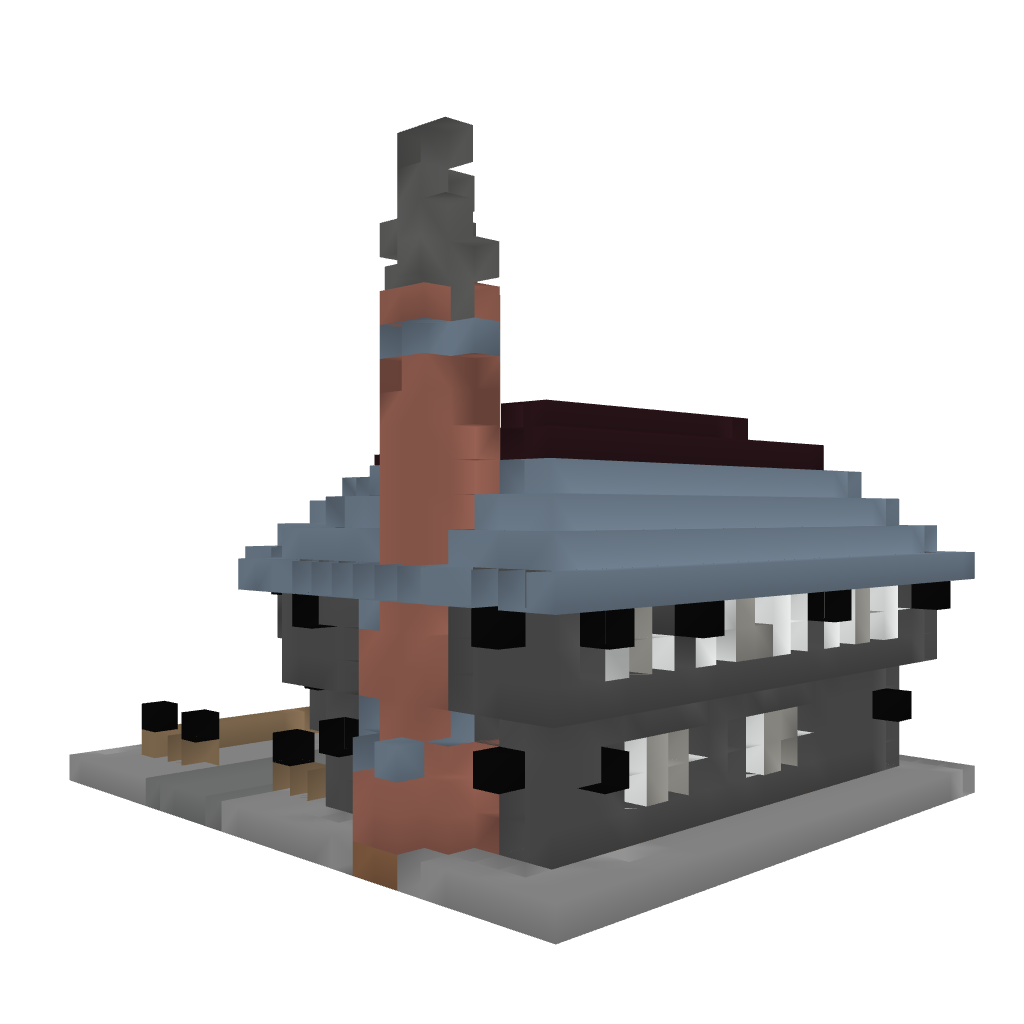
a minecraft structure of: A medium Inn